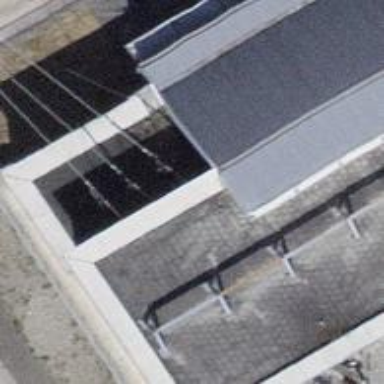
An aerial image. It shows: Insulator used in power equipment.